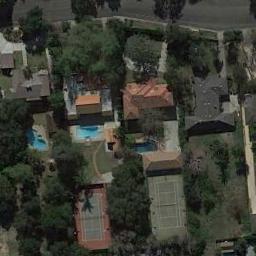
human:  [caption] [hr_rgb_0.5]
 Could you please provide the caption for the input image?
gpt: Many buildings are beside the tennis courts .

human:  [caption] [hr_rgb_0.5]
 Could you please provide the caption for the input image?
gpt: The tennis court is on the grass next to some buildings and trees .

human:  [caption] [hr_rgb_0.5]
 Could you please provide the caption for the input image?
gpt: Tennis courts and swimming pools are built in the middle of the residential area, Next to trees .

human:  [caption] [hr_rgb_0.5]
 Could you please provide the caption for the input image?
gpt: There are several cars parked by the tennis court .

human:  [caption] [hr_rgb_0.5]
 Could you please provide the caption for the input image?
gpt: There are some green trees and buildings around the tennis court .